Question:
The figure is given to show the output after requesting the URL and removing all the div element tags. I now need to store the data of Area, Bedroom, Location, Price, the floor in a CSV file. So how can I do it I only know python's function and method for doing it and how can I perform Indexing in such output?
<URL>
1. List item
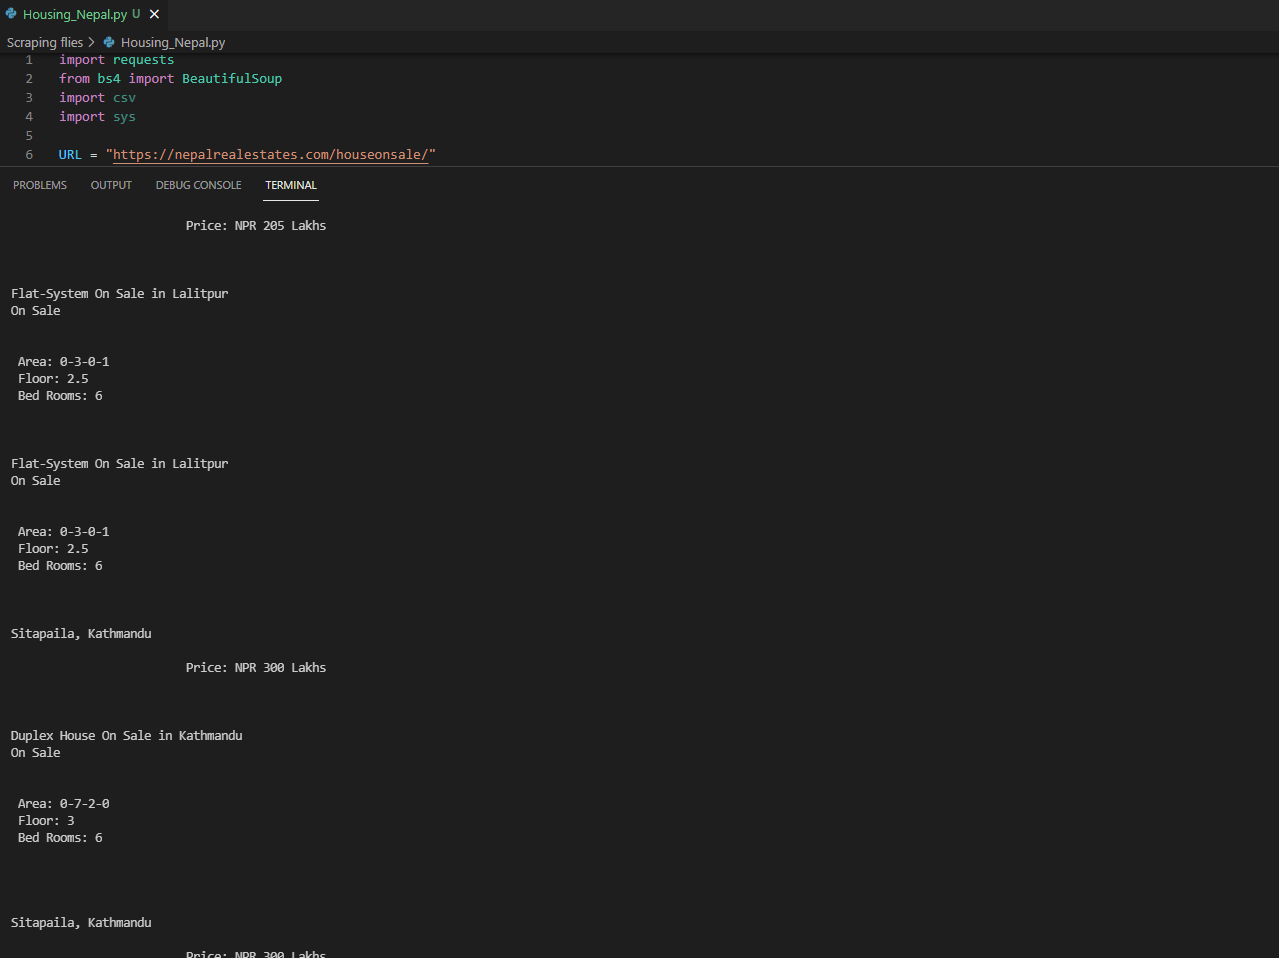
Answer: @shivani Karna, there are many options here. Here are two approaches I would consider:
1. open a file a context manager to write to and write each found element on a new line:
<URL>
1. parse the elements into a dictionary and then write the contents to a pandas dataframe, then to a csv file for a readable format:
<URL>